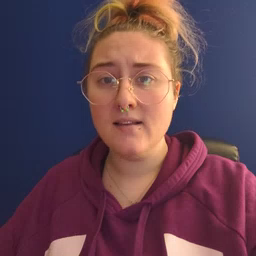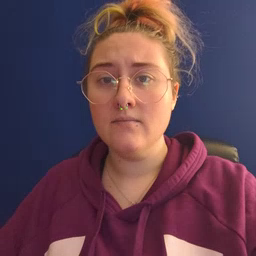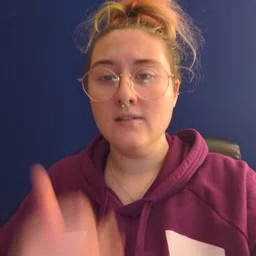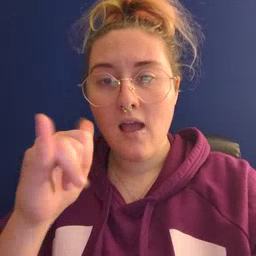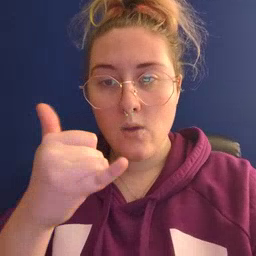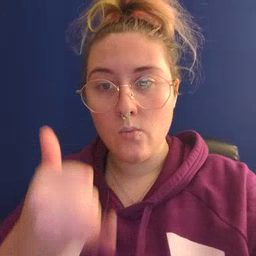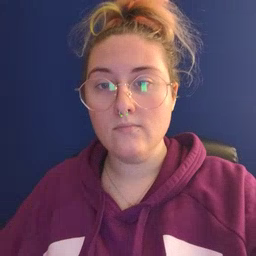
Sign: yellow